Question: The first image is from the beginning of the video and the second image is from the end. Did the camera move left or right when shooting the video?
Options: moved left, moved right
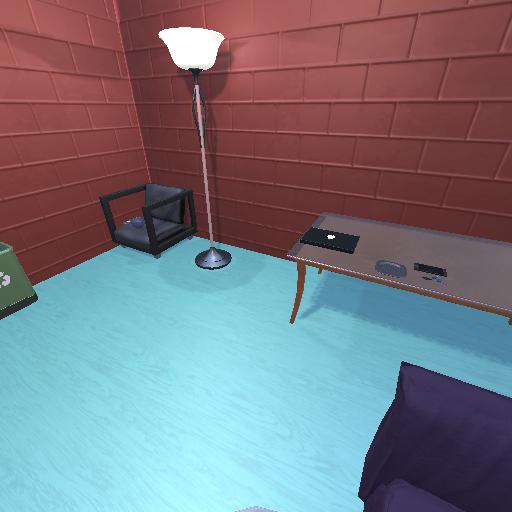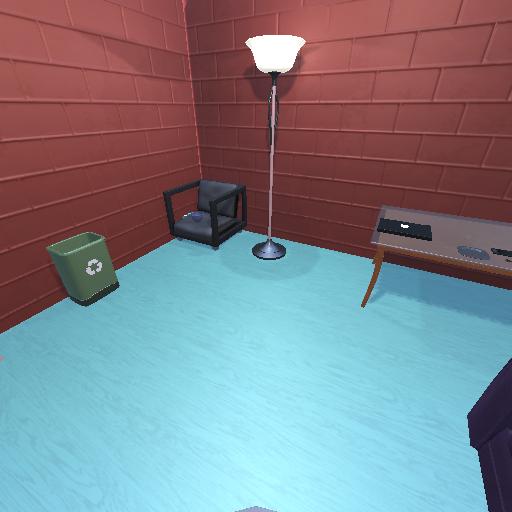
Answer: moved left